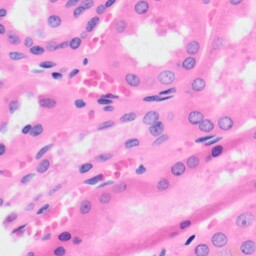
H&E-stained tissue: Kidney